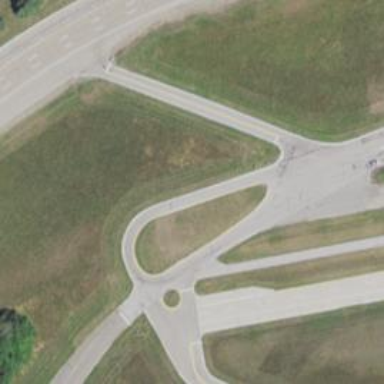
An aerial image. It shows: Service road for motor sports.